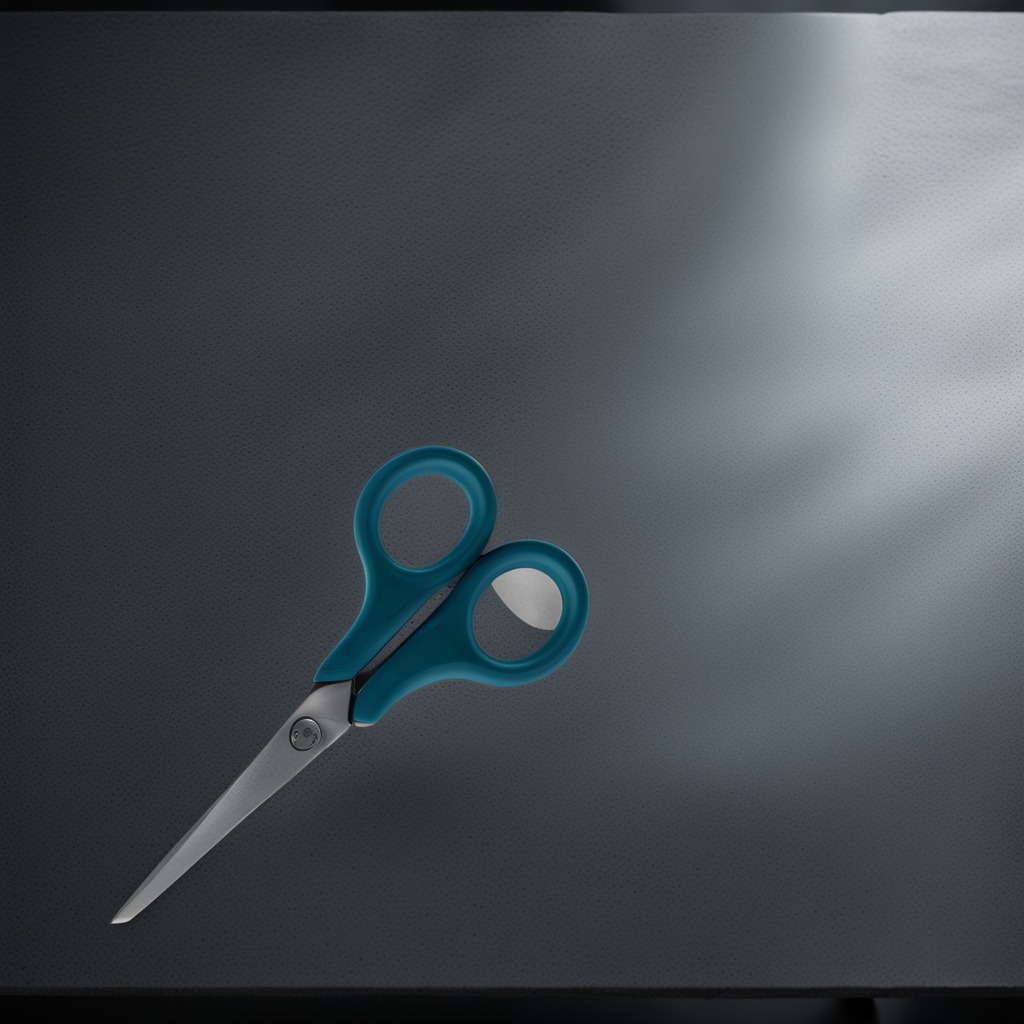
A scissor lying on a clean granite table inside a workshop at night dim ambient light soft shadows worn but